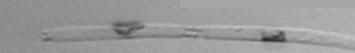
Label: Eucampia_morphytype1